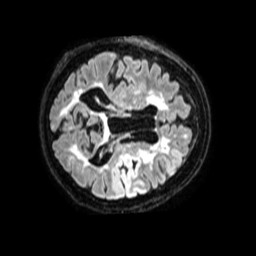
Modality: FLAIR
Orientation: axial
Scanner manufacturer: philips
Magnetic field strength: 1.5 T
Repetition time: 4.8 s
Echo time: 0.3366 s